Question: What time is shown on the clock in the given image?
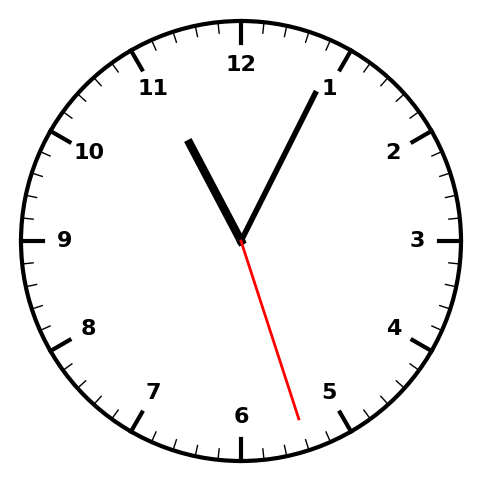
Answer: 11:04:27